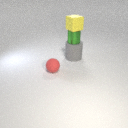
small green metal cylinder below small yellow rubber cube